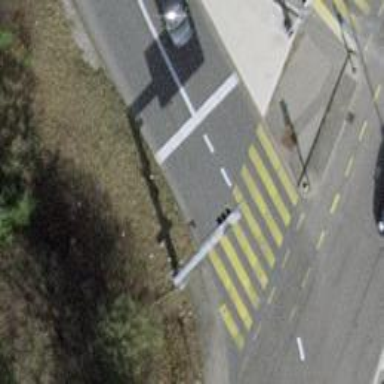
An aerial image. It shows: Crossing with traffic signals.